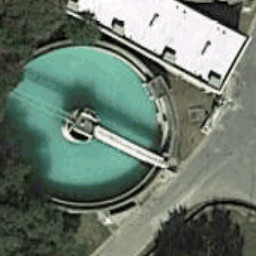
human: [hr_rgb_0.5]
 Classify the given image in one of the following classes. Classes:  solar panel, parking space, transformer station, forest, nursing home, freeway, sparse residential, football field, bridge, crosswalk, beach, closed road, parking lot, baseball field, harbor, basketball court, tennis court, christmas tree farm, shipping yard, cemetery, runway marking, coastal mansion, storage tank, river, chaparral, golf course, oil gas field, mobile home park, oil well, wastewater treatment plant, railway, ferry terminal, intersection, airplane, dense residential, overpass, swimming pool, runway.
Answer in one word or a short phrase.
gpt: wastewater treatment plant